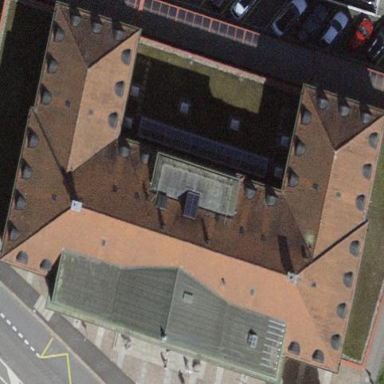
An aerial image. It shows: Public building.